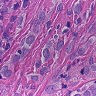
Metastatic tissue present: yes